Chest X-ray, PA view. Patient: 46 years old, sex F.
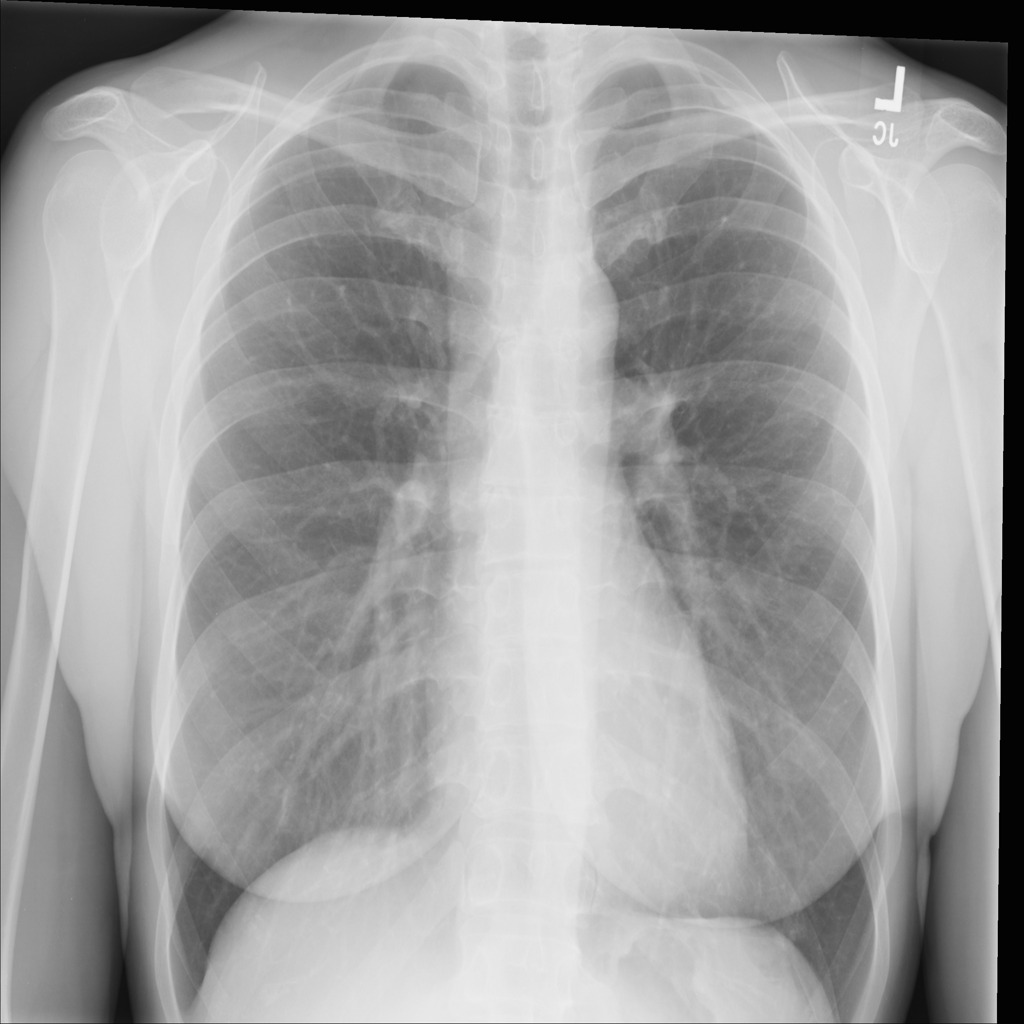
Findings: No Finding